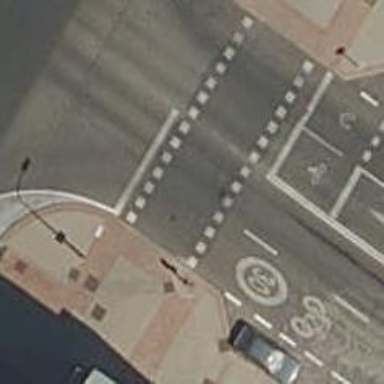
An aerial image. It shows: Road crossing with traffic signals.